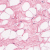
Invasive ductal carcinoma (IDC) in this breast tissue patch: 0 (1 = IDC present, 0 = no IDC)